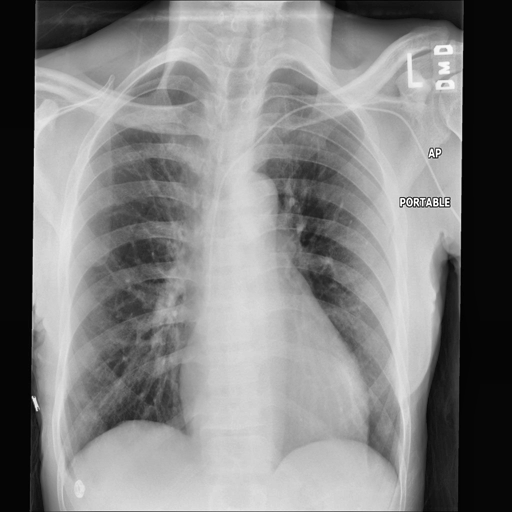
Finding: NORMAL